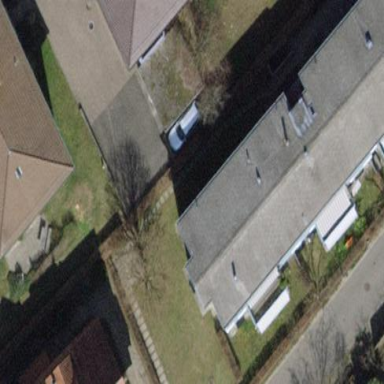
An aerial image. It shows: Gabled house with gray roof.